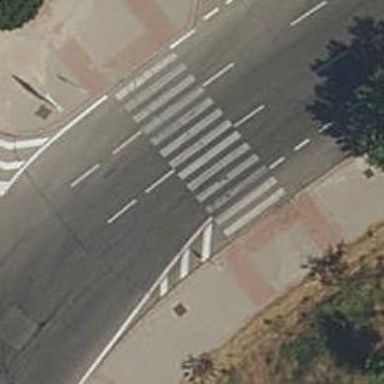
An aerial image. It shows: Pedestrian crossing with zebra markings on the footway.